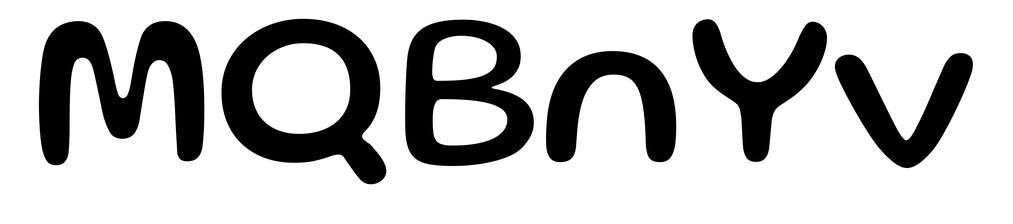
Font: Gluten_Regular